Question: I've been reading the docs like mad trying to solve my problem, but I don't believe my problem is too difficult, I'm probably going about it wrong. Here's my 'UIViewController':
<URL>
And here's what it looks like in the simulator:

I just need my populated cells to actually appear in the simulator. I have set the data and delegate source using this in .h:
'''
@property (weak, nonatomic) IBOutlet UITableView *grTableView;
@property(nonatomic, assign) id<UITableViewDataSource> dataSource;
@property(nonatomic, assign) id<UITableViewDelegate> delegate;
'''
This in 'viewDidLoad' of .m:
'''
grTableView.dataSource = self;
grTableView.delegate = self;
'''
And I would like to set the spacing with this method(I'm aware that I can do with constraints, but am not sure ):
'''
-(CGFloat)tableView:(UITableView*)tableView heightForHeaderInSection:(NSInteger)section
{
if(section == 0)
return 6;
return 1.0;
}
-(CGFloat)tableView:(UITableView*)tableView heightForFooterInSection:(NSInteger)section
{
return 5.0;
}
-(UIView*)tableView:(UITableView*)tableView viewForHeaderInSection:(NSInteger)section
{
return [[UIView alloc] initWithFrame:CGRectMake(0, 0, 0, 0)];
}
-(UIView*)tableView:(UITableView*)tableView viewForFooterInSection:(NSInteger)section
{
return [[UIView alloc] initWithFrame:CGRectMake(0, 0, 0, 0)];
}
- (NSInteger)numberOfSectionsInTableView:(UITableView *)tableView
{
return 2;
}
'''
I'm also currently trying to implement the cells using these methods(When I delete these methods, the cell borders appear as gray lines in the simulator, but the cells populated):
'''
- (NSInteger)numberOfSectionsInTableView:(UITableView *)tableView;
- (NSInteger)numberOfRowsInSection:(NSInteger)section;
- (UITableViewCell *)tableView:(UITableView *)tableView cellForRowAtIndexPath:(NSIndexPath *)indexPath;
'''
How can I simply make the objects inside my cells(in storyboard) appear in simulator work?
If you need to see the , , or , or just request it and I will post.
The UIButton at the bottom is constrained using bottomLayoutGuide.
Here is the implementation for the 'cellForRowAtIndexPath:' method:
'''
- (UITableViewCell *)tableView:(UITableView *)tableView cellForRowAtIndexPath:(NSIndexPath *)indexPath
{
return grImageNameCell;
return grBioCell;
}
'''
and here's the .h code for those IBOutlets:
'''
@property (weak, nonatomic) IBOutlet UITableViewCell *grImageNameCell;
@property (weak, nonatomic) IBOutlet UITableViewCell *grBioCell;
'''
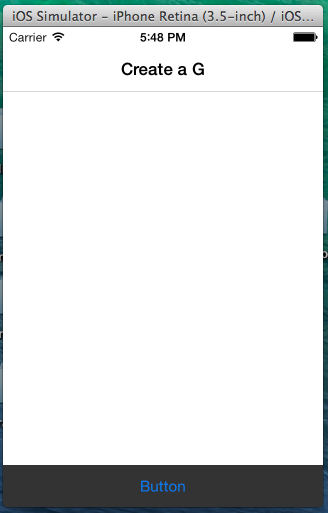
Answer: Use this for simple cell loading:
'''
- (NSInteger)numberOfSectionsInTableView:(UITableView *)tableView
{
return 1;
}
- (NSInteger)tableView:(UITableView *)tableView numberOfRowsInSection:(NSInteger)section
{
return self.objectsArray.count;//where this is your array that you'll use to populate cells
}
- (UITableViewCell *)tableView:(UITableView *)tableView cellForRowAtIndexPath:(NSIndexPath *)indexPath
{
static NSString *CellIdentifier = @"identifier here";
UITableViewCell *cell = [tableView dequeueReusableCellWithIdentifier:CellIdentifier forIndexPath:indexPath];
return cell;
}
'''